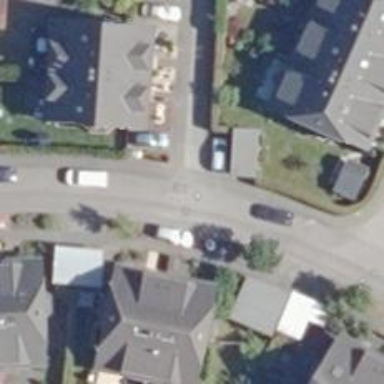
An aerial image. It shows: Living street.